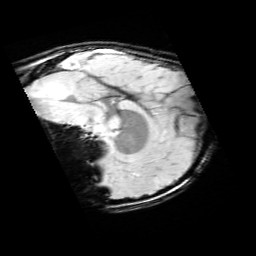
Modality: SWI
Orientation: sagittal
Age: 11
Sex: male
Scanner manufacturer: siemens
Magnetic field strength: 3 T
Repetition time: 0.027 s
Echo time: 0.02 s